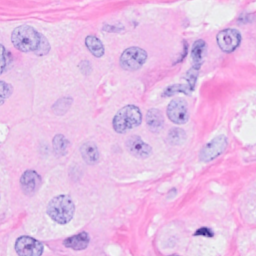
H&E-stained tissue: Breast